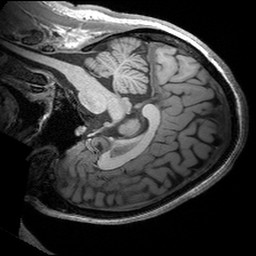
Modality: T1w
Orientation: sagittal
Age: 27
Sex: female
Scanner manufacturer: siemens
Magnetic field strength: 3 T
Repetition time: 2.53 s
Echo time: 0.00299 s